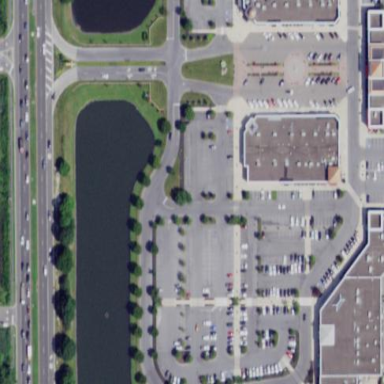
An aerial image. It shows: Parking area with surface.